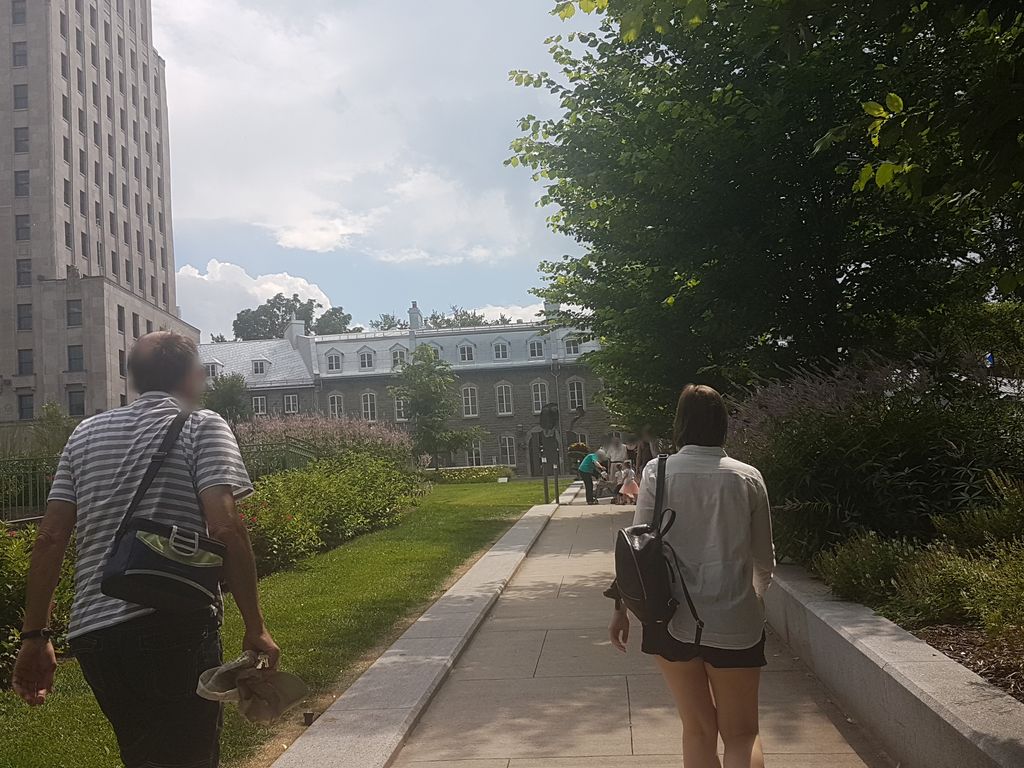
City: quebec_city